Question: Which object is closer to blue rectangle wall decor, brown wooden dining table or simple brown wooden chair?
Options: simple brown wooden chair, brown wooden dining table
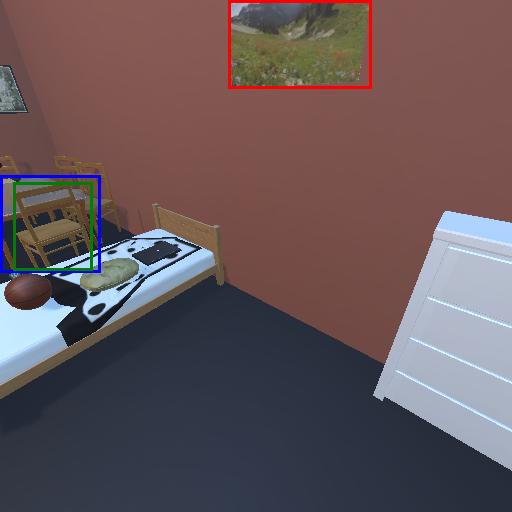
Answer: simple brown wooden chair